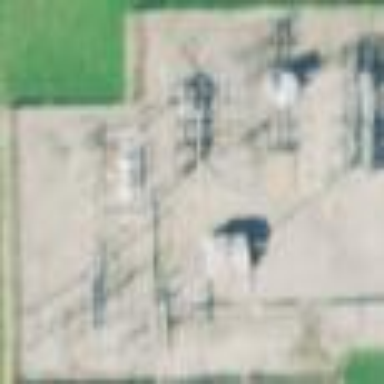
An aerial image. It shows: Distribution level power substation surrounded by fence.